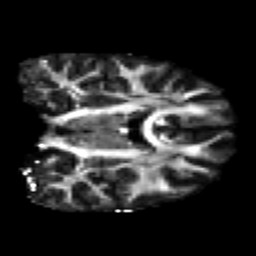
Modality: FA
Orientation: coronal
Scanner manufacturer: ge
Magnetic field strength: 3 T
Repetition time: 7.98 s
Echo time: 0.0701 s